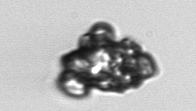
Label: Delphineis